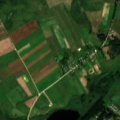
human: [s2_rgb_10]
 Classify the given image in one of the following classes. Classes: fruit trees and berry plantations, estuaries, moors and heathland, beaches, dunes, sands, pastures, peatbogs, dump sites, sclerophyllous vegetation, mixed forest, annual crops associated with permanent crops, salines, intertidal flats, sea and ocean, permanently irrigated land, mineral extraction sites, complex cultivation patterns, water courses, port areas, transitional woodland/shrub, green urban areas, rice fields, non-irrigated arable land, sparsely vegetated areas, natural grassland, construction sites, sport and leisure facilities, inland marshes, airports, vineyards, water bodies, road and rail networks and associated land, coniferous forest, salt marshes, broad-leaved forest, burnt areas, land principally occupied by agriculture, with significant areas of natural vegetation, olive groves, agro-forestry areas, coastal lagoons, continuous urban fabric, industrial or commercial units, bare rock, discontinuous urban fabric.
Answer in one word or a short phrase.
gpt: discontinuous urban fabric, non-irrigated arable land, pastures, complex cultivation patterns, land principally occupied by agriculture, with significant areas of natural vegetation